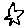
Label: star